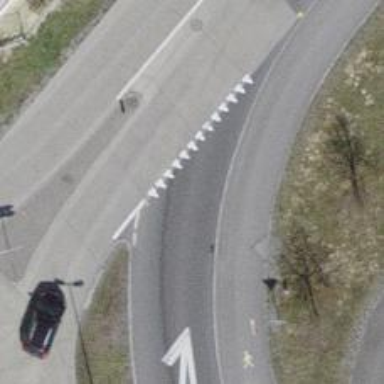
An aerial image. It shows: Road with "give way" sign.